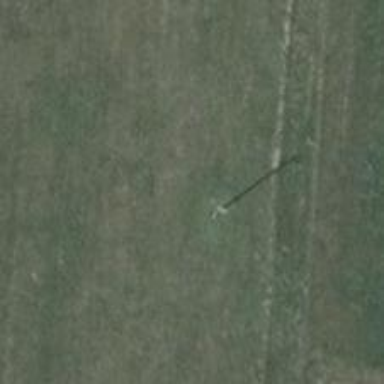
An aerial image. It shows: Power pole.